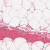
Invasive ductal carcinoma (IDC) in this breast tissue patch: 0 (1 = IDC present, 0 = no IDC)